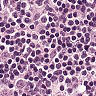
Metastatic tissue present: no